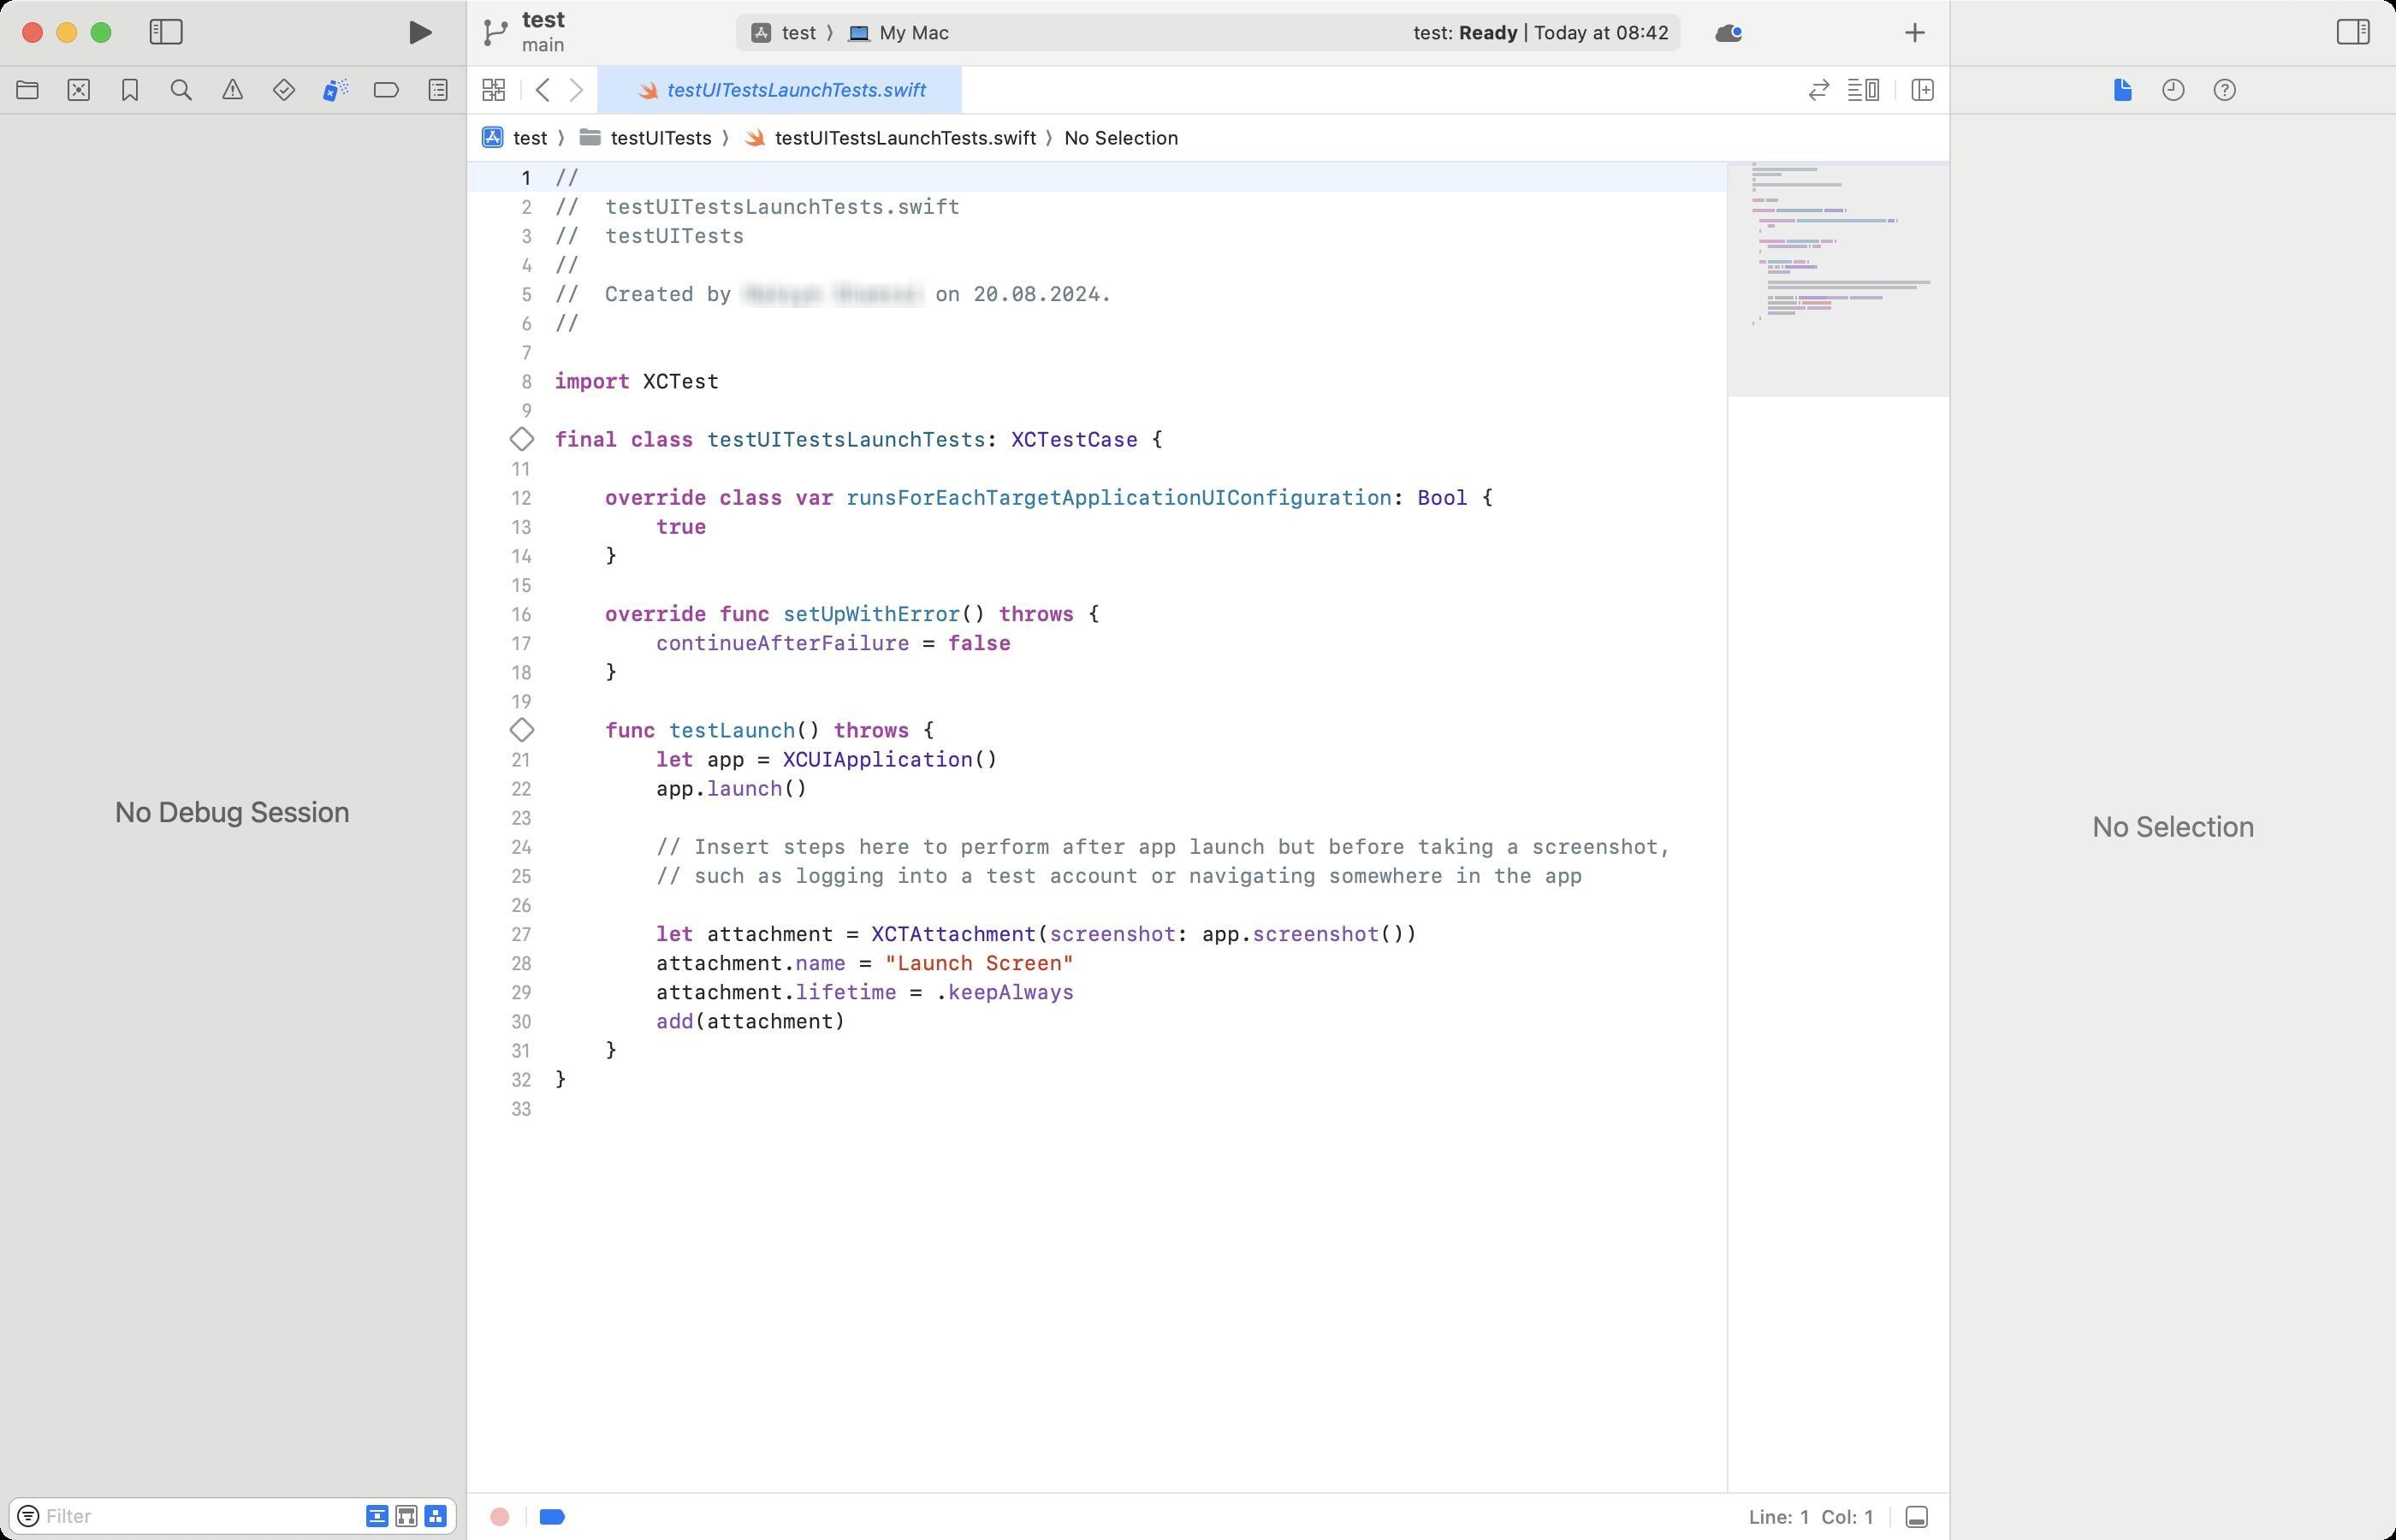
Accessibility tree:
{"name": "test_—_testUITestsLaunchTests.swift", "role": "AXWindow", "description": null, "role_description": "standard window", "value": null, "position": "164.00;127.00", "size": "1400;900", "children": [{"name": "test.xcodeproj", "role": "AXSplitGroup", "description": "/Users/[username]/Code/test/test/test.xcodeproj", "role_description": "split group", "value": null, "position": "0.00;0.00", "size": "1400;900", "children": [{"name": null, "role": "AXGroup", "description": "navigator", "role_description": "group", "value": null, "position": "0.00;0.00", "size": "272;900", "children": [{"name": "", "role": "AXRadioButton", "description": "Project", "role_description": "radio button", "value": 0, "position": "1.00;39.00", "size": "30;27", "children": []}, {"name": "", "role": "AXRadioButton", "description": "Source Control", "role_description": "radio button", "value": 0, "position": "31.00;39.00", "size": "30;27", "children": []}, {"name": "", "role": "AXRadioButton", "description": "Bookmarks", "role_description": "radio button", "value": 0, "position": "61.00;39.00", "size": "30;27", "children": []}, {"name": "", "role": "AXRadioButton", "description": "Find", "role_description": "radio button", "value": 0, "position": "91.00;39.00", "size": "30;27", "children": []}, {"name": "", "role": "AXRadioButton", "description": "Issues", "role_description": "radio button", "value": 0, "position": "121.00;39.00", "size": "30;27", "children": []}, {"name": "", "role": "AXRadioButton", "description": "Tests", "role_description": "radio button", "value": 0, "position": "151.00;39.00", "size": "30;27", "children": []}, {"name": "", "role": "AXRadioButton", "description": "Debug", "role_description": "radio button", "value": 1, "position": "181.00;39.00", "size": "30;27", "children": []}, {"name": "", "role": "AXRadioButton", "description": "Breakpoints", "role_description": "radio button", "value": 0, "position": "211.00;39.00", "size": "30;27", "children": []}, {"name": "", "role": "AXRadioButton", "description": "Reports", "role_description": "radio button", "value": 0, "position": "241.00;39.00", "size": "30;27", "children": []}, {"name": null, "role": "AXScrollArea", "description": null, "role_description": "scroll area", "value": null, "position": "0.00;67.00", "size": "272;805", "children": [{"name": null, "role": "AXOutline", "description": "Debug Navigator", "role_description": "outline", "value": null, "position": "0.00;77.00", "size": "272;795", "children": [{"name": null, "role": "AXColumn", "description": null, "role_description": "column", "value": null, "position": "10.00;77.00", "size": "252;795", "children": []}]}]}, {"name": null, "role": "AXTextField", "description": "Debug navigator filter", "role_description": "search text field", "value": "", "position": "5.00;875.00", "size": "262;22", "children": [{"name": "toggle_filter", "role": "AXButton", "description": null, "role_description": "button", "value": null, "position": "5.00;875.00", "size": "15;22", "children": []}, {"name": "Show_compressed_stack_frames", "role": "AXCheckBox", "description": null, "role_description": "toggle button", "value": 1, "position": "212.00;876.00", "size": "17;20", "children": []}, {"name": "Show_only_interesting_content", "role": "AXCheckBox", "description": null, "role_description": "toggle button", "value": 0, "position": "229.00;876.00", "size": "17;20", "children": []}, {"name": "Show_only_running_blocks", "role": "AXCheckBox", "description": null, "role_description": "toggle button", "value": 1, "position": "246.00;876.00", "size": "17;20", "children": []}]}]}, {"name": null, "role": "AXSplitter", "description": null, "role_description": "splitter", "value": 272.0, "position": "272.00;38.00", "size": "1;862", "children": []}, {"name": null, "role": "AXGroup", "description": "editor area", "role_description": "group", "value": null, "position": "273.00;0.00", "size": "866;900", "children": [{"name": null, "role": "AXSplitGroup", "description": null, "role_description": "split group", "value": null, "position": "273.00;0.00", "size": "866;900", "children": [{"name": null, "role": "AXSplitGroup", "description": null, "role_description": "split group", "value": null, "position": "273.00;0.00", "size": "866;900", "children": [{"name": null, "role": "AXGroup", "description": "testUITestsLaunchTests.swift", "role_description": "group", "value": null, "position": "273.00;0.00", "size": "866;900", "children": [{"name": null, "role": "AXGroup", "description": "testUITestsLaunchTests.swift", "role_description": "group", "value": null, "position": "273.00;0.00", "size": "866;900", "children": [{"name": null, "role": "AXSplitGroup", "description": null, "role_description": "split group", "value": null, "position": "273.00;0.00", "size": "866;900", "children": [{"name": null, "role": "AXScrollArea", "description": null, "role_description": "scroll area", "value": null, "position": "273.00;95.00", "size": "866;777", "children": [{"name": null, "role": "AXTextArea", "description": "Source Editor", "role_description": "text entry area", "value": "//\n//  testUITestsLaunchTests.swift\n//  testUITests\n//\n//  Created by [name] [surname] on 20.08.2024.\n//\n\nimport XCTest\n\nfinal class testUITestsLaunchTests: XCTestCase {\n\n    override class var runsForEachTargetApplicationUIConfiguration: Bool {\n        true\n    }\n\n    override func setUpWithError() throws {\n        continueAfterFailure = false\n    }\n\n    func testLaunch() throws {\n        let app = XCUIApplication()\n        app.launch()\n\n        // Insert steps here to perform after app launch but before taking a screenshot,\n        // such as logging into a test account or navigating somewhere in the app\n\n        let attachment = XCTAttachment(screenshot: app.screenshot())\n        attachment.name = \"Launch Screen\"\n        attachment.lifetime = .keepAlways\n        add(attachment)\n    }\n}\n", "position": "273.00;94.00", "size": "866;952", "children": []}, {"name": null, "role": "AXScrollBar", "description": null, "role_description": "scroll bar", "value": 0.005730659235268831, "position": "1123.00;95.00", "size": "16;777", "children": [{"name": null, "role": "AXValueIndicator", "description": null, "role_description": "value indicator", "value": 0.005730659235268831, "position": "1127.00;96.50", "size": "12;649", "children": []}, {"name": null, "role": "AXButton", "description": null, "role_description": "increment arrow button", "value": null, "position": "1123.00;95.00", "size": "0;0", "children": []}, {"name": null, "role": "AXButton", "description": null, "role_description": "decrement arrow button", "value": null, "position": "1123.00;95.00", "size": "0;0", "children": []}, {"name": null, "role": "AXButton", "description": null, "role_description": "increment page button", "value": null, "position": "1127.00;746.00", "size": "12;126", "children": []}, {"name": null, "role": "AXButton", "description": null, "role_description": "decrement page button", "value": null, "position": "1127.00;95.00", "size": "12;2", "children": []}]}, {"name": null, "role": "AXGroup", "description": "Source Editor Gutter", "role_description": "group", "value": null, "position": "284.00;94.00", "size": "30;952", "children": [{"name": null, "role": "AXButton", "description": "Annotation Line 10: Line: 10", "role_description": "button", "value": "No result", "position": "297.00;248.00", "size": "16;17", "children": []}, {"name": null, "role": "AXButton", "description": "Annotation Line 20: Line: 20", "role_description": "button", "value": "No result", "position": "297.00;418.00", "size": "16;17", "children": []}]}, {"name": null, "role": "AXGroup", "description": "Source Editor Change Gutter", "role_description": "group", "value": null, "position": "273.00;94.00", "size": "11;952", "children": []}, {"name": null, "role": "AXGroup", "description": "Source Editor Minimap", "role_description": "group", "value": null, "position": "1009.00;0.00", "size": "130;900", "children": [{"name": "Minimap_Landmark", "role": "AXStaticText", "description": "testUITestsLaunchTests", "role_description": "text", "value": null, "position": "1024.00;119.00", "size": "110;11", "children": []}, {"name": "Minimap_Landmark", "role": "AXStaticText", "description": "runsForEachTargetApplicationUIConfiguration", "role_description": "text", "value": null, "position": "1028.00;125.00", "size": "106;11", "children": []}, {"name": "Minimap_Landmark", "role": "AXStaticText", "description": "setUpWithError()", "role_description": "text", "value": null, "position": "1028.00;137.00", "size": "106;11", "children": []}, {"name": "Minimap_Landmark", "role": "AXStaticText", "description": "testLaunch()", "role_description": "text", "value": null, "position": "1028.00;149.00", "size": "106;11", "children": []}]}]}]}, {"name": null, "role": "AXGroup", "description": "Jump Bar", "role_description": "group", "value": null, "position": "273.00;67.00", "size": "866;28", "children": [{"name": null, "role": "AXPopUpButton", "description": null, "role_description": "pop up button", "value": "test", "position": "273.00;67.00", "size": "62;27", "children": []}, {"name": null, "role": "AXPopUpButton", "description": null, "role_description": "pop up button", "value": "testUITests", "position": "335.00;67.00", "size": "96;27", "children": []}, {"name": null, "role": "AXPopUpButton", "description": null, "role_description": "pop up button", "value": "testUITestsLaunchTests.swift", "position": "431.00;67.00", "size": "189;27", "children": []}, {"name": null, "role": "AXPopUpButton", "description": null, "role_description": "pop up button", "value": "No Selection", "position": "620.00;67.00", "size": "83;27", "children": []}]}]}, {"name": null, "role": "AXGroup", "description": "Tab Bar", "role_description": "group", "value": null, "position": "273.00;39.00", "size": "866;28", "children": [{"name": "Tab_bar,_1_tab", "role": "AXTabGroup", "description": "tab bar", "role_description": "tab group", "value": "{\n    \"name\": \"testUITestsLaunchTests.swift\",\n    \"role\": \"AXRadioButton\",\n    \"description\": null,\n    \"role_description\": \"tab\",\n    \"value\": true,\n    \"position\": \"349.00;39.00\",\n    \"size\": \"213;27\",\n    \"children\": [\n        {\n            \"name\": \"close_tab\",\n            \"role\": \"AXButton\",\n            \"description\": \"Close\",\n            \"role_description\": \"button\",\n            \"value\": null,\n            \"position\": \"353.00;44.50\",\n            \"size\": \"16;16\",\n            \"children\": [\n                {\n                    \"name\": \"close_tab\",\n                    \"role\": \"AXButton\",\n                    \"description\": \"Close\",\n                    \"role_description\": \"button\",\n                    \"value\": null,\n                    \"position\": \"353.00;44.50\",\n                    \"size\": \"16;16\",\n                    \"children\": []\n                }\n            ]\n        }\n    ]\n}", "position": "349.00;39.00", "size": "700;27", "children": [{"name": null, "role": "AXScrollArea", "description": null, "role_description": "scroll area", "value": null, "position": "349.00;39.00", "size": "700;27", "children": [{"name": "testUITestsLaunchTests.swift", "role": "AXRadioButton", "description": null, "role_description": "tab", "value": true, "position": "349.00;39.00", "size": "213;27", "children": [{"name": "close_tab", "role": "AXButton", "description": "Close", "role_description": "button", "value": null, "position": "353.00;44.50", "size": "16;16", "children": [{"name": "close_tab", "role": "AXButton", "description": "Close", "role_description": "button", "value": null, "position": "353.00;44.50", "size": "16;16", "children": []}]}]}]}]}, {"name": "", "role": "AXButton", "description": "Related Items", "role_description": "button", "value": null, "position": "277.00;39.00", "size": "23;27", "children": []}, {"name": "", "role": "AXButton", "description": "Go Back", "role_description": "button", "value": null, "position": "309.00;39.00", "size": "18;27", "children": []}, {"name": "", "role": "AXButton", "description": "Go Forward", "role_description": "button", "value": null, "position": "327.00;39.00", "size": "18;27", "children": []}, {"name": "", "role": "AXCheckBox", "description": "Code Review", "role_description": "toggle button", "value": "0", "position": "1051.00;39.00", "size": "24;27", "children": []}, {"name": "", "role": "AXButton", "description": "editor options", "role_description": "button", "value": null, "position": "1075.00;39.00", "size": "28;27", "children": []}, {"name": "", "role": "AXButton", "description": "Add Editor on Right", "role_description": "button", "value": null, "position": "1112.00;39.00", "size": "23;27", "children": []}]}]}]}, {"name": null, "role": "AXGroup", "description": "debug bar", "role_description": "group", "value": null, "position": "273.00;873.00", "size": "866;27", "children": [{"name": "", "role": "AXButton", "description": "Record UI Test", "role_description": "button", "value": null, "position": "277.00;873.00", "size": "30;27", "children": []}, {"name": "", "role": "AXCheckBox", "description": "Breakpoints", "role_description": "toggle button", "value": 1, "position": "308.00;873.00", "size": "30;27", "children": []}, {"name": null, "role": "AXStaticText", "description": null, "role_description": "text", "value": "Line: 1  Col: 1", "position": "1020.00;879.50", "size": "78;14", "children": []}, {"name": "", "role": "AXButton", "description": "show debug area", "role_description": "button", "value": null, "position": "1105.00;873.00", "size": "30;27", "children": []}]}]}]}, {"name": null, "role": "AXSplitter", "description": null, "role_description": "splitter", "value": 866.0, "position": "1139.00;38.00", "size": "1;862", "children": []}, {"name": null, "role": "AXGroup", "description": "inspector", "role_description": "group", "value": null, "position": "1140.00;0.00", "size": "260;900", "children": [{"name": null, "role": "AXStaticText", "description": null, "role_description": "text", "value": "No Selection", "position": "1218.50;473.00", "size": "103;20", "children": []}, {"name": "", "role": "AXRadioButton", "description": "File Inspector", "role_description": "radio button", "value": 1, "position": "1225.00;39.00", "size": "30;27", "children": []}, {"name": "", "role": "AXRadioButton", "description": "History Inspector", "role_description": "radio button", "value": 0, "position": "1255.00;39.00", "size": "30;27", "children": []}, {"name": "", "role": "AXRadioButton", "description": "Quick Help Inspector", "role_description": "radio button", "value": 0, "position": "1285.00;39.00", "size": "30;27", "children": []}]}]}, {"name": null, "role": "AXToolbar", "description": null, "role_description": "toolbar", "value": null, "position": "0.00;0.00", "size": "1400;38", "children": [{"name": null, "role": "AXButton", "description": "Hide Navigator", "role_description": "button", "value": null, "position": "76.00;0.00", "size": "42;38", "children": []}, {"name": null, "role": "AXGroup", "description": null, "role_description": "group", "value": null, "position": "176.00;0.00", "size": "92;38", "children": [{"name": "Run", "role": "AXButton", "description": null, "role_description": "button", "value": null, "position": "225.00;7.00", "size": "40;25", "children": []}]}, {"name": null, "role": "AXButton", "description": "Branch Chooser", "role_description": "button", "value": "test, main", "position": "277.00;0.00", "size": "136;38", "children": [{"name": null, "role": "AXButton", "description": "Branch Chooser", "role_description": "button", "value": "test, main", "position": "281.00;2.00", "size": "128;34", "children": [{"name": null, "role": "AXStaticText", "description": null, "role_description": "text", "value": "test", "position": "303.00;3.00", "size": "30;16", "children": []}, {"name": null, "role": "AXStaticText", "description": null, "role_description": "text", "value": "main", "position": "303.00;19.00", "size": "30;14", "children": []}, {"name": null, "role": "AXImage", "description": "", "role_description": "image", "value": null, "position": "281.00;7.00", "size": "18;24", "children": []}]}]}, {"name": null, "role": "AXGroup", "description": null, "role_description": "group", "value": null, "position": "426.00;0.00", "size": "560;38", "children": [{"name": null, "role": "AXGroup", "description": "Activity View", "role_description": "group", "value": null, "position": "430.00;8.00", "size": "552;22", "children": [{"name": null, "role": "AXList", "description": "path", "role_description": "list", "value": null, "position": "430.00;8.00", "size": "140;22", "children": [{"name": null, "role": "AXPopUpButton", "description": "Active Scheme", "role_description": "pop up button", "value": "test", "position": "430.00;8.00", "size": "62;22", "children": []}, {"name": null, "role": "AXPopUpButton", "description": "Active Run Destination", "role_description": "pop up button", "value": "My Mac", "position": "492.00;8.00", "size": "78;22", "children": []}]}, {"name": null, "role": "AXStaticText", "description": null, "role_description": "text", "value": "test: Ready │ Today at 08:42", "position": "824.00;12.00", "size": "154;14", "children": []}]}]}, {"name": null, "role": "AXButton", "description": "Notices", "role_description": "button", "value": null, "position": "995.00;0.00", "size": "30;38", "children": []}, {"name": null, "role": "AXButton", "description": "Library", "role_description": "button", "value": null, "position": "1103.00;0.00", "size": "32;38", "children": []}, {"name": null, "role": "AXButton", "description": "Hide Inspector", "role_description": "button", "value": null, "position": "1354.00;0.00", "size": "42;38", "children": []}]}, {"name": null, "role": "AXButton", "description": null, "role_description": "close button", "value": null, "position": "12.00;11.00", "size": "14;16", "children": []}, {"name": null, "role": "AXButton", "description": null, "role_description": "full screen button", "value": null, "position": "52.00;11.00", "size": "14;16", "children": [{"name": null, "role": "AXGroup", "description": null, "role_description": "group", "value": null, "position": "52.00;11.00", "size": "14;16", "children": [{"name": null, "role": "AXGroup", "description": null, "role_description": "group", "value": null, "position": "52.00;11.00", "size": "14;16", "children": []}]}]}, {"name": null, "role": "AXButton", "description": null, "role_description": "minimize button", "value": null, "position": "32.00;11.00", "size": "14;16", "children": []}]}